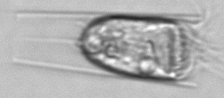
Label: Eutintinnus